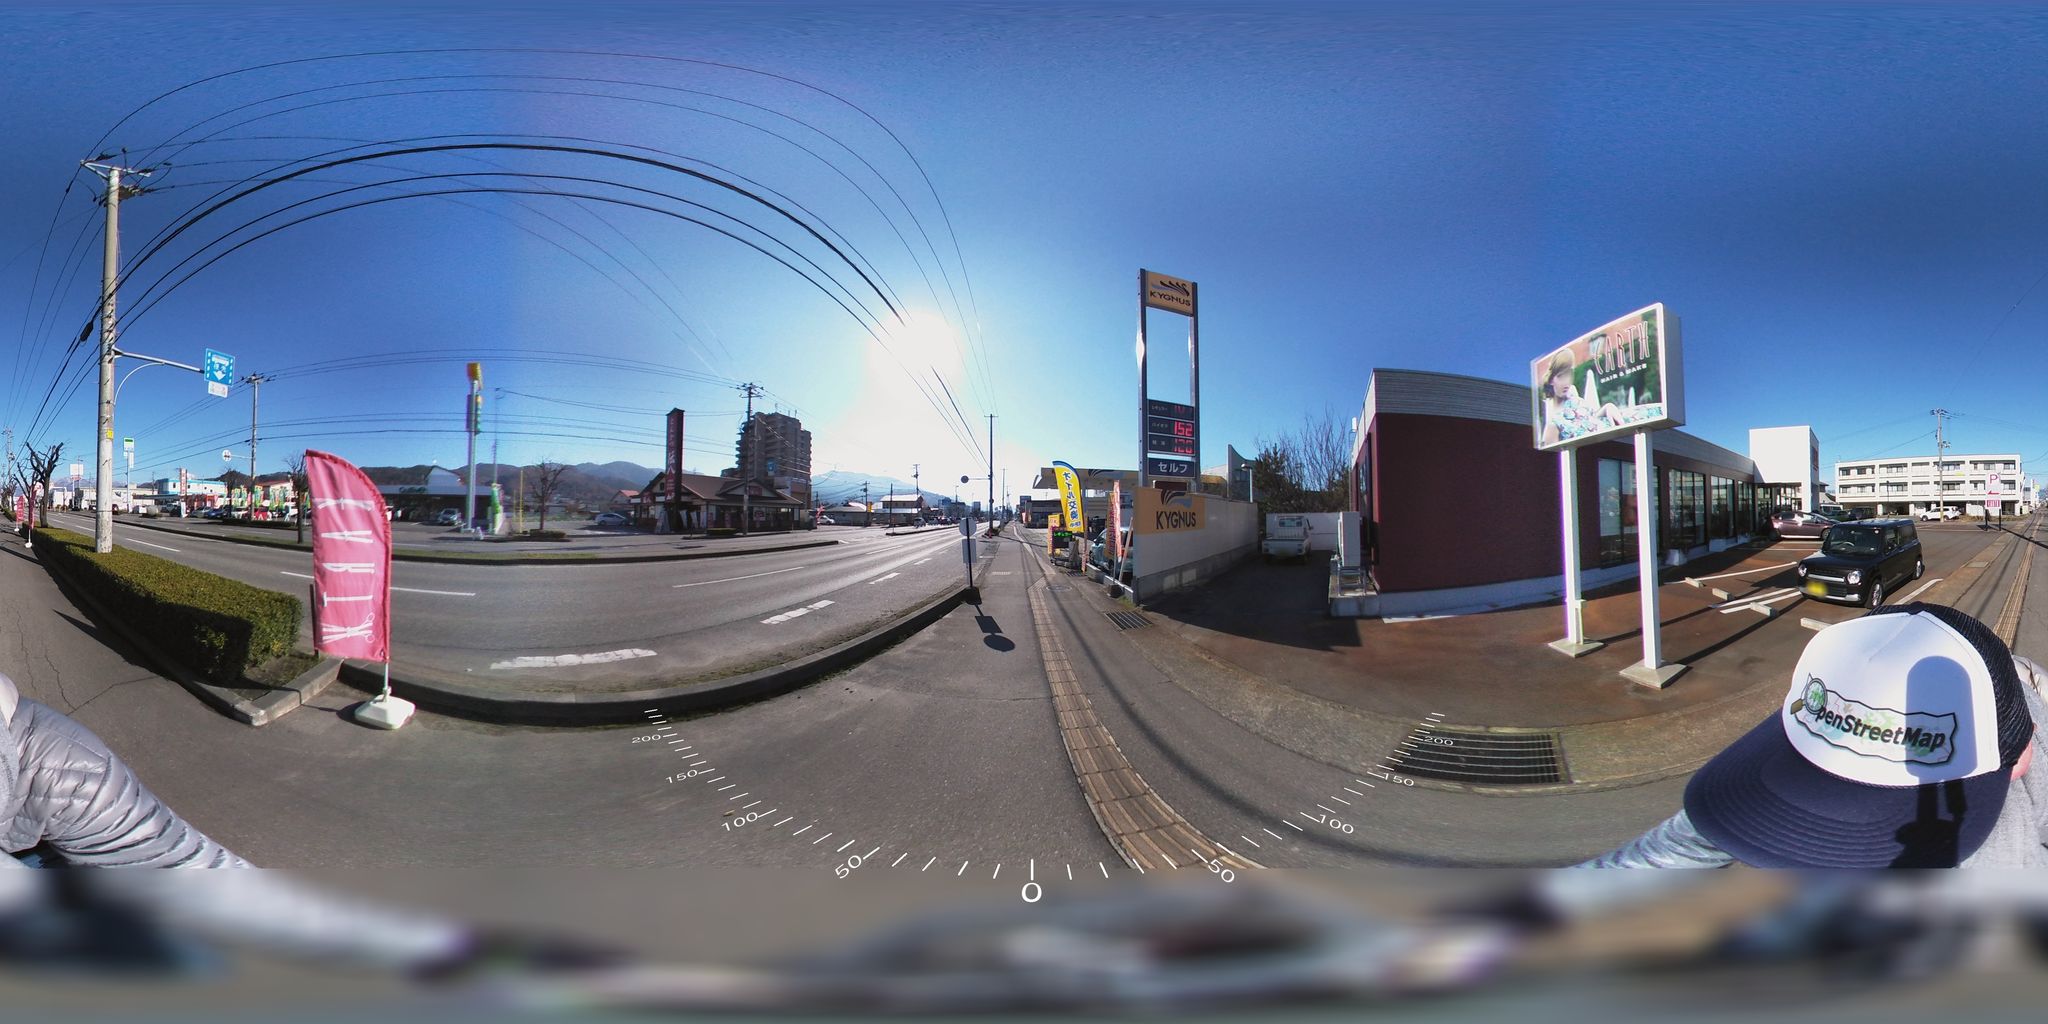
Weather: snowy
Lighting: day
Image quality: good
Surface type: cycling surface
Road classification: primary
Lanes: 2.0
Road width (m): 3.8
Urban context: urban centre
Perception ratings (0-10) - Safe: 1.48, Lively: 0.53, Beautiful: 5.23, Boring: 3.61, Depressing: 5.53, Wealthy: 1.87